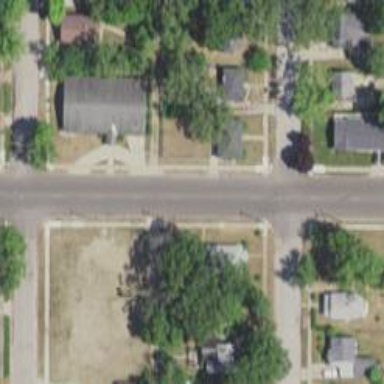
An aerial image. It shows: Alley classified as service road.